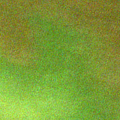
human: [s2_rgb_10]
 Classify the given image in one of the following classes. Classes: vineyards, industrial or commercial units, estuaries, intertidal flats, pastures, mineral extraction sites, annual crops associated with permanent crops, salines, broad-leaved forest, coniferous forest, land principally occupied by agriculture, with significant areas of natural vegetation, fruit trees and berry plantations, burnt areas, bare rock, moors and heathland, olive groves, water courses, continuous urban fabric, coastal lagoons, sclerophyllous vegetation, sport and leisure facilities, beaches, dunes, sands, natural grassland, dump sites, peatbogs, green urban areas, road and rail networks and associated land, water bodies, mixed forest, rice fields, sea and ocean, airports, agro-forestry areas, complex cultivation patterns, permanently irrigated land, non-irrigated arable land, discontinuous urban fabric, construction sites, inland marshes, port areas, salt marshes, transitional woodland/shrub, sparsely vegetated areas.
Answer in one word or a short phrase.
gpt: coastal lagoons